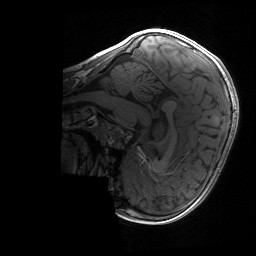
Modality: T1w
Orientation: sagittal
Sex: male
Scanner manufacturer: siemens
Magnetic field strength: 3 T
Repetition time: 1.9 s
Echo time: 0.00243 s